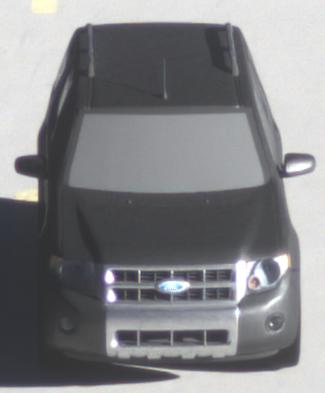
Make: Ford
Model: Escape Hybrid
Detailed model: -
Model produced from: 2004
Model produced until: 2012
Doors: 5
Color: gray
Road condition: dry road
Daytime: morning or afternoon
Contrast: high contrast